Field crop: tomato
Growth stage: 1
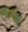
Species: solanum